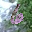
Label: 6